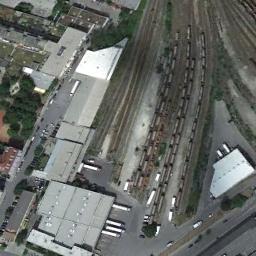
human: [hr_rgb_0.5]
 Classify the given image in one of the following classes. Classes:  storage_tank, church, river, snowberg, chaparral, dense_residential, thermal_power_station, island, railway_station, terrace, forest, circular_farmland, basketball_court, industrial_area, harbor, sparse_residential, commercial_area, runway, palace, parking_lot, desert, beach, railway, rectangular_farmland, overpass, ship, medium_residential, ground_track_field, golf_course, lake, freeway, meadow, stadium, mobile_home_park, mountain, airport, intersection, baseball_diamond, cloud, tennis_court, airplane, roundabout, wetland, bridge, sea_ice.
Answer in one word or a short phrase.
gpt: railway_station